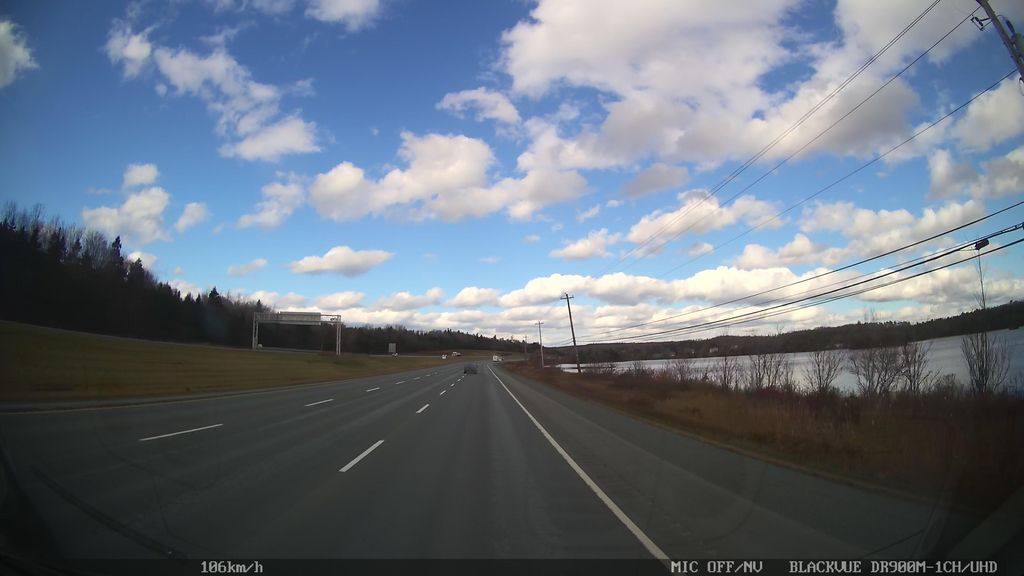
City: halifax